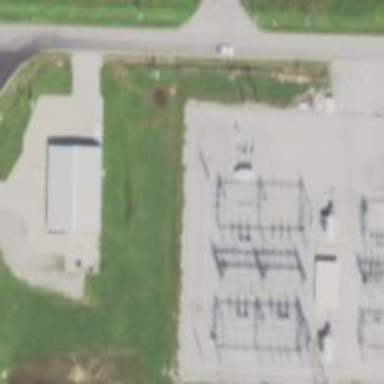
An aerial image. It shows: Switch for power supply.